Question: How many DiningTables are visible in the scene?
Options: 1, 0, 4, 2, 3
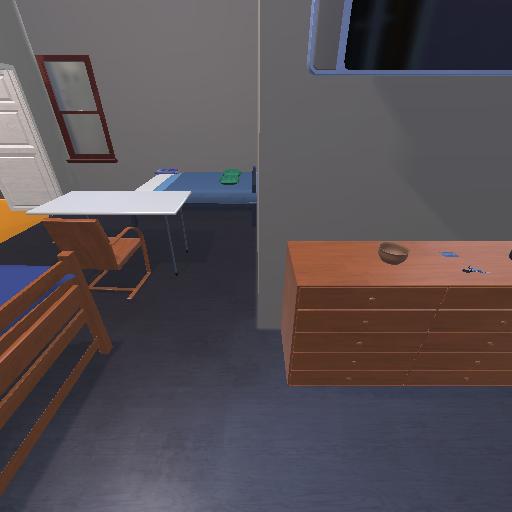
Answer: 1